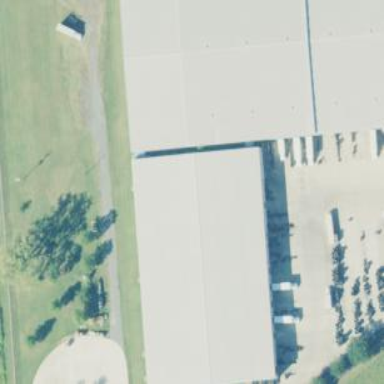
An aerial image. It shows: Warehouse building.